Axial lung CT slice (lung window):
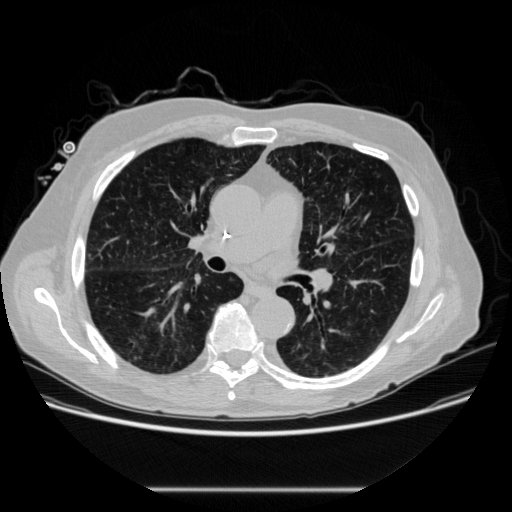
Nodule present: no